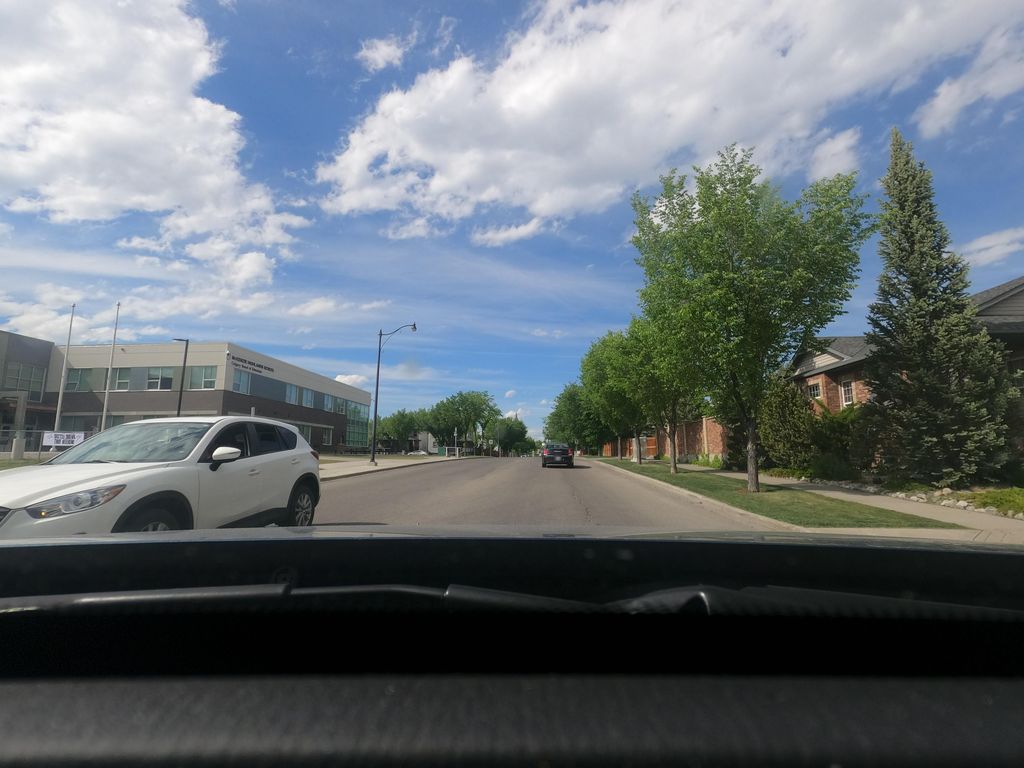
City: calgary